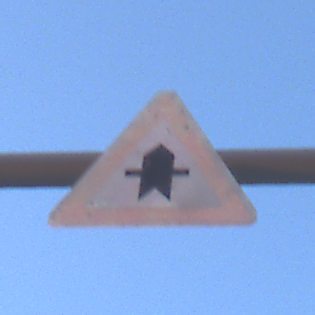
Verkehrszeichen: Vorfahrt
Umgebung: Outdoor, Urban
Tageszeit: SunriseSunset
Wetter: PartlyCloudy
Licht: Natural
Jahreszeit: NotSpecified
Kontrast: LowContrast